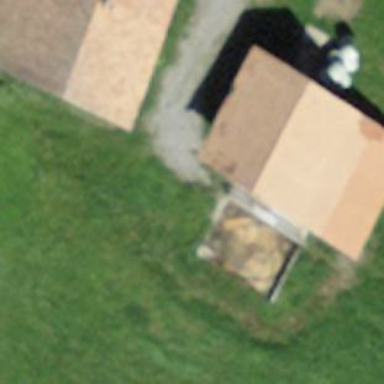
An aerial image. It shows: Rural barn.